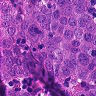
Metastatic tissue present: yes